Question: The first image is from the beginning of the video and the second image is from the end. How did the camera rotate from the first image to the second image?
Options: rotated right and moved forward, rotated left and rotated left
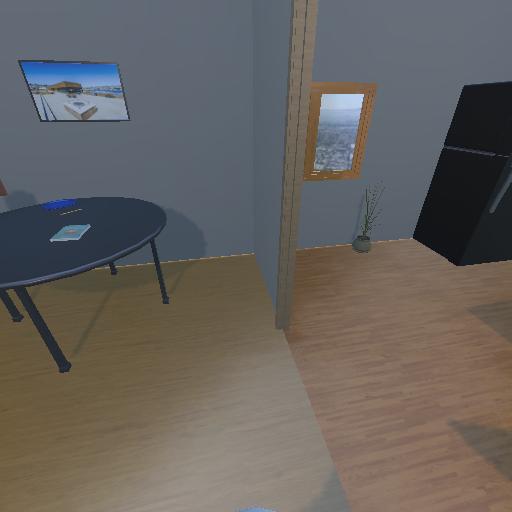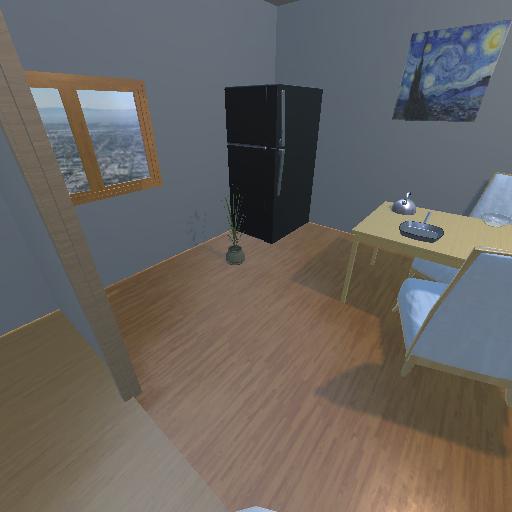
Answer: rotated right and moved forward